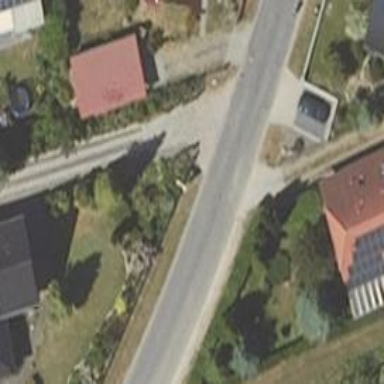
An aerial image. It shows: Residential road with asphalt surface.